Question: I would like to know what the difference between "Leaks" and "Allocations > # Living" shown in Instruments.app of Xcode 5 is. I used 'iprofiler' command to check the memory leaks of my C++ command line application built with Clang++, and opened a '.dtps' file with Instrunents.app.
'''
$ iprofiler -leaks ./a.out
$ open a.dtps
'''
As you can see in the attached screen shot, there is a large living memory of 166.61 MB. Apple explains that "# Living" is "The number of allocations created during the selected time range and still existing at the end of it." It sounds like that "# Living" indicates the amount of memory leaks.
But I do not see this "leak" in the "Leaks" tab in the application window. What is the difference between "Leaks" and "# Living"?

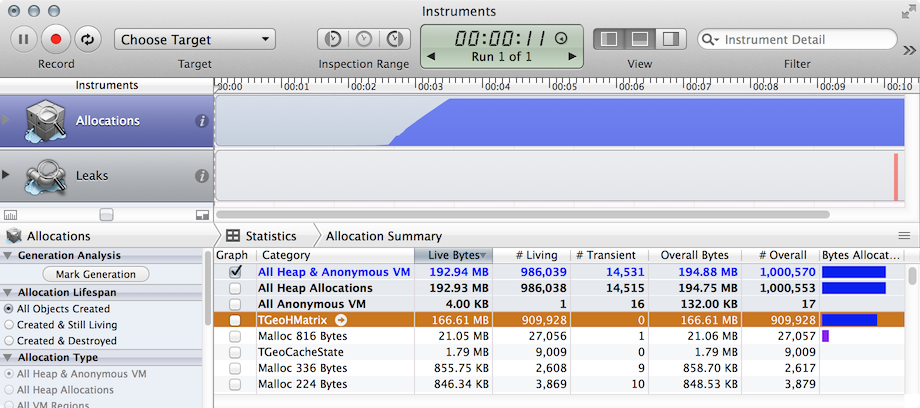
Answer: Allocated and still living objects are those, that are still used by the app and a reference is hold onto. Using this number you may identify objects that you are still holding onto and thus use up memory. The allocation analysis helps you to improve memory usage issues. They are not leaked thug, but still referenced.
Leaks are objects in your app that are no longer referenced and reachable. So objects, that never were freed or dealloc'ed respectively.